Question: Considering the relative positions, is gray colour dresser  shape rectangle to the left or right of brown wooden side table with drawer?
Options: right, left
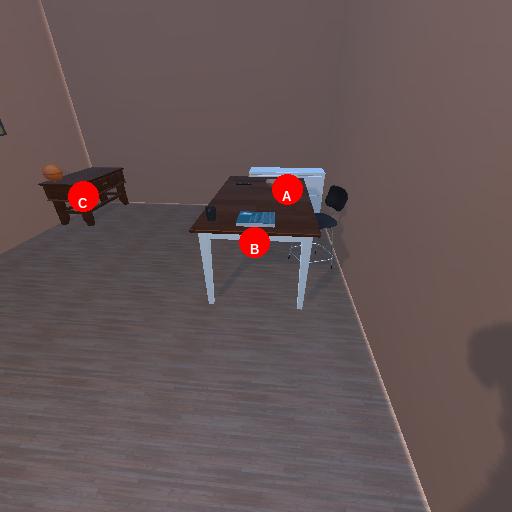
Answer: right